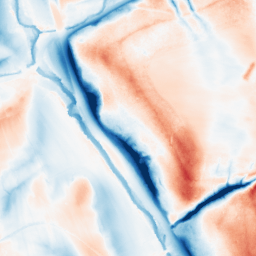
Category: classical
Decomposition family: gaussian_anisotropic
Decomposition parameters: sigma_x: 20
sigma_y: 5
Upsampling method: bspline
Upsampling parameters: scale: 8
Upsampling scale: 8